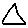
Label: triangle